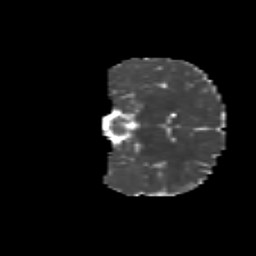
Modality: MD
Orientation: coronal
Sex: male
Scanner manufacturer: siemens
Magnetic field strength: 3 T
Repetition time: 5 s
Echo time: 0.071 s